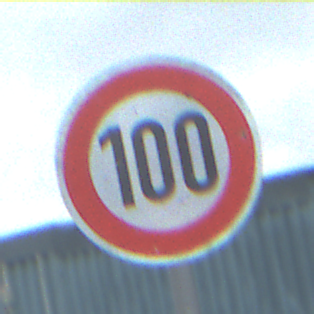
Verkehrszeichen: Geschwindigkeit100
Umgebung: Outdoor, Suburban
Tageszeit: Midday
Wetter: Overcast
Licht: Natural
Jahreszeit: NotSpecified
Kontrast: LowContrast